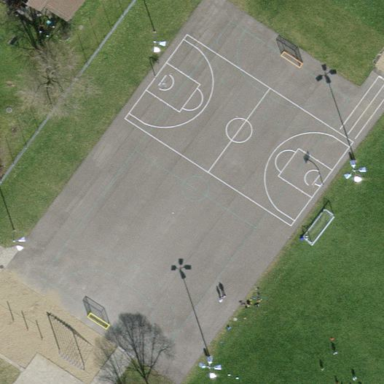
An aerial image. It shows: Asphalt handball pitch for leisure sports activities.